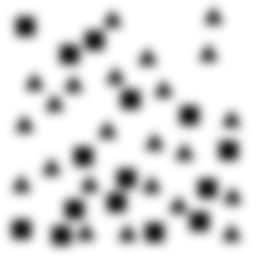
Squares: 15
Triangles: 23
Stars: 0
Total shapes: 38